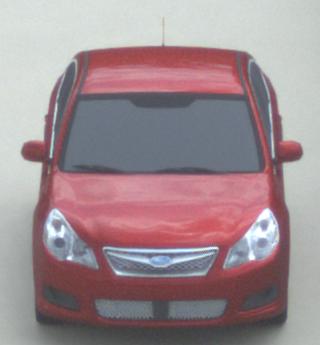
Make: Subaru
Model: Legacy 2.0R
Detailed model: Legacy (IV) Limousine
Model produced from: 2007/09
Model produced until: 2008/10
Doors: 4
Color: red
Road condition: dry road
Daytime: morning or afternoon
Contrast: low contrast